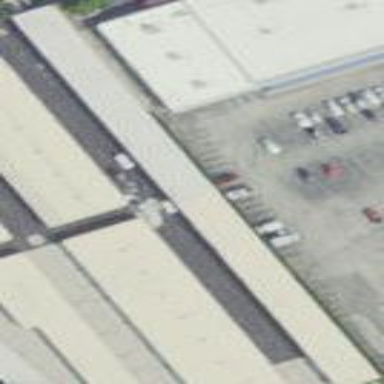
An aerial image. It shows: Commercial building.